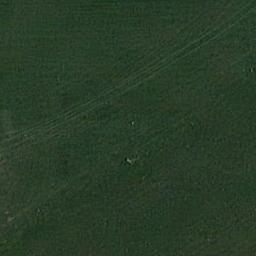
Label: meadow